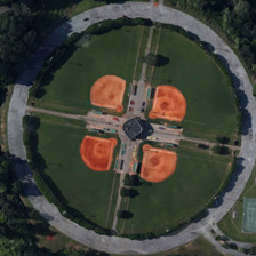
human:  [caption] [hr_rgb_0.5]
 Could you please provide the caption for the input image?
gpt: Four red and green baseball fields are surrounded by perfect circles.

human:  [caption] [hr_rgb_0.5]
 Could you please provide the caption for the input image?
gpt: A gray circular path surrounds the four baseball fields.

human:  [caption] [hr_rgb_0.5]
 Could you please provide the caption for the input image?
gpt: The four baseball fields are surrounded by a gray circular path.

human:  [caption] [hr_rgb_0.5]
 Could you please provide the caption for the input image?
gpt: The four red and green baseball fields form a perfect circle.

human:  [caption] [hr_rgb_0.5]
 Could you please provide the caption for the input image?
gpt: A gray circular path surrounding four baseball fields.